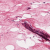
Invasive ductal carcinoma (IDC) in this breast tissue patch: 0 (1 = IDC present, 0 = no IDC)